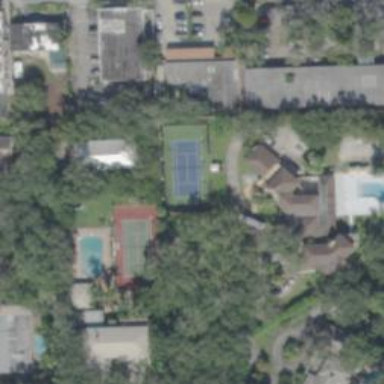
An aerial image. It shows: Tennis court on the leisure land pitch.